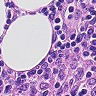
Metastatic tissue present: no